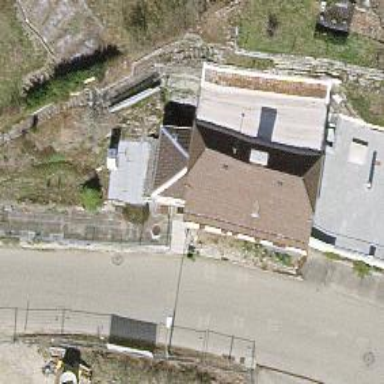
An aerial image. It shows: Simple house.